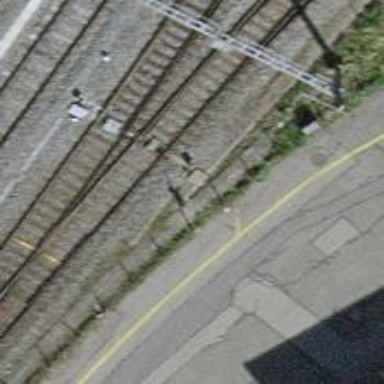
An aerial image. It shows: Railway switch.